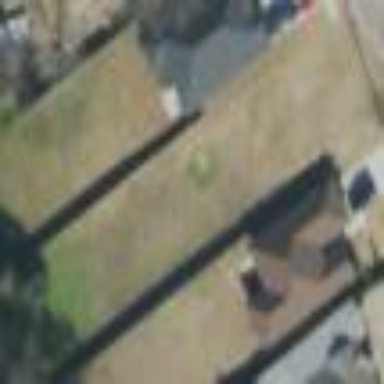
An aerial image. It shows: Grassy plot in green zone.